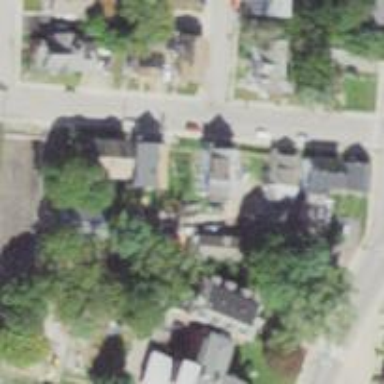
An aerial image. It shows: Residential driveway.